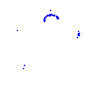
Particle: proton